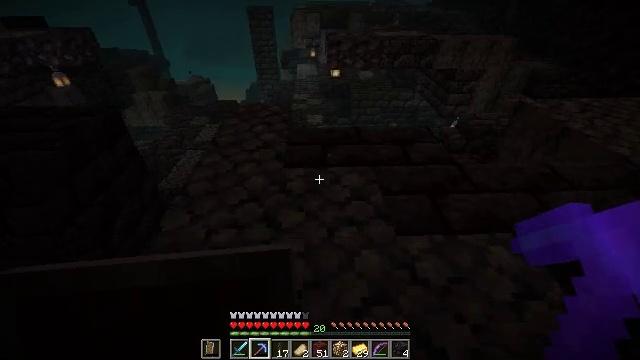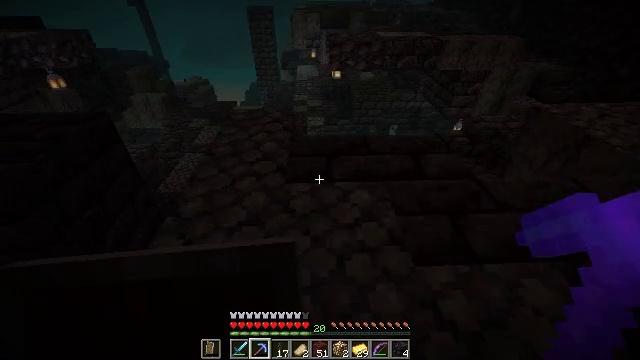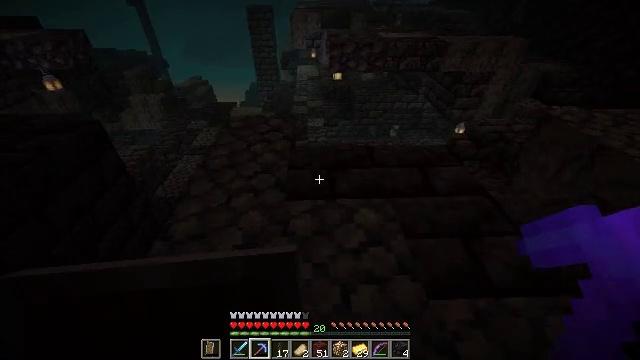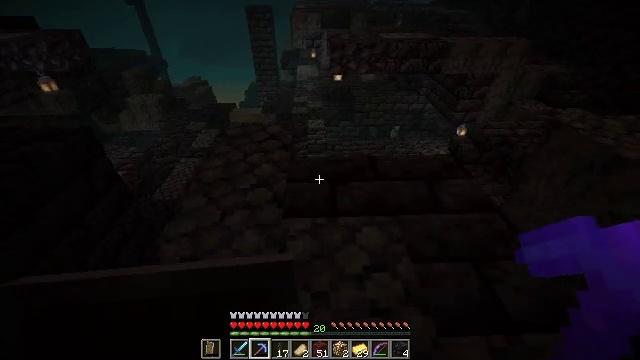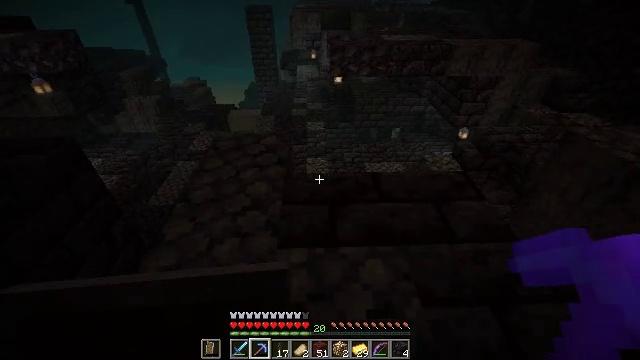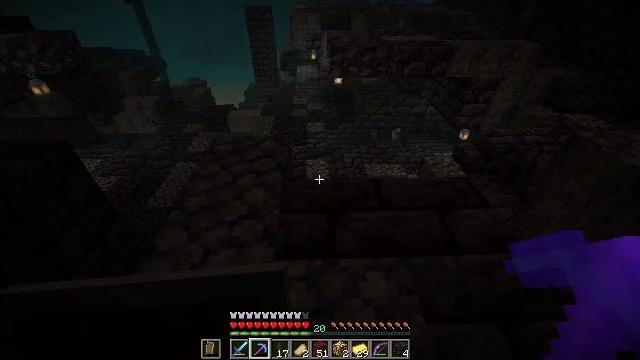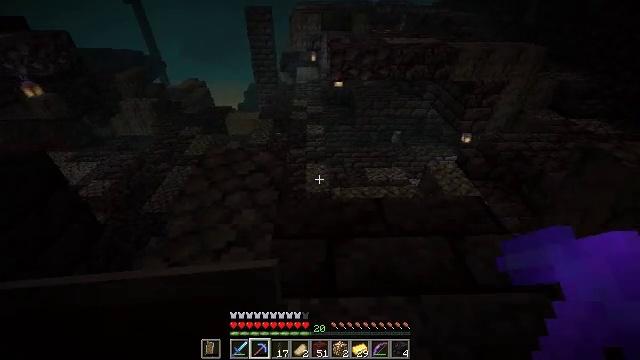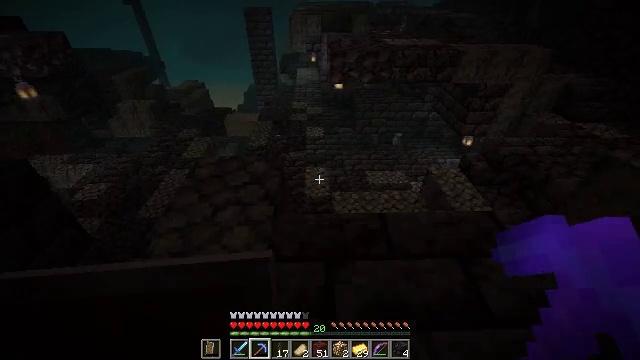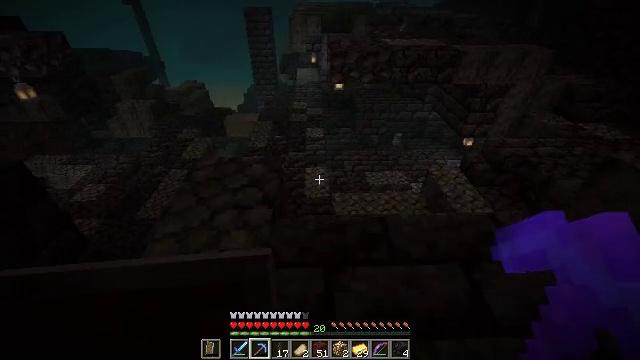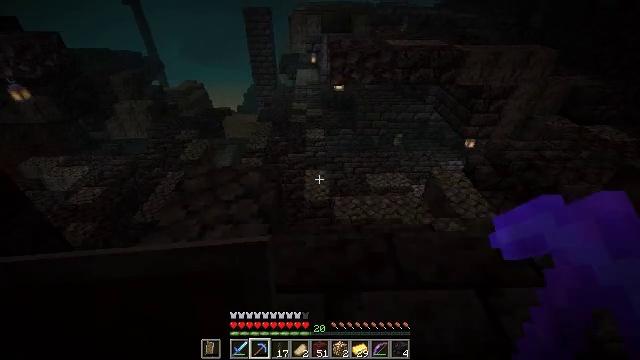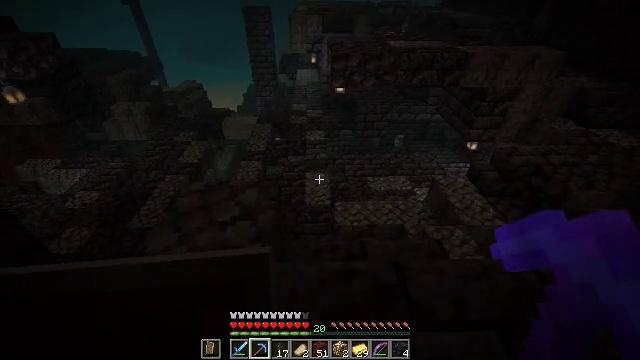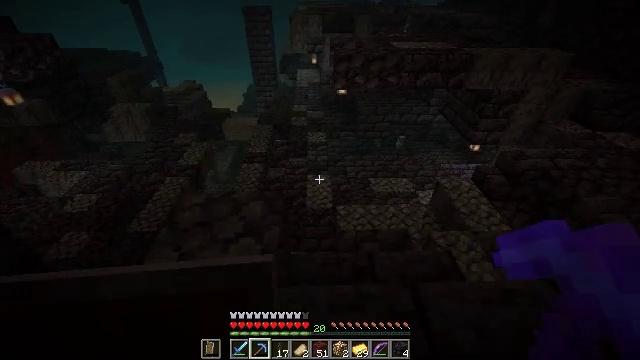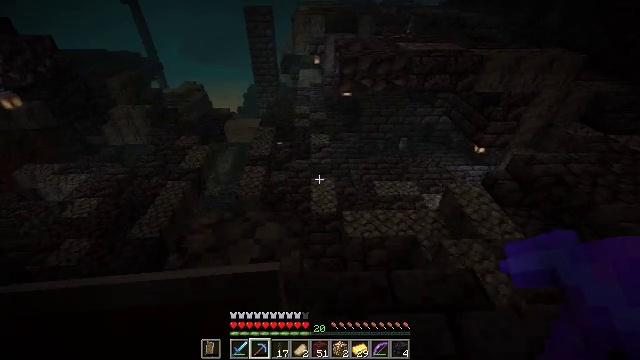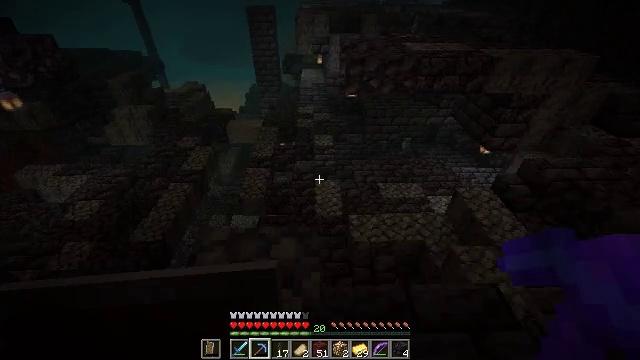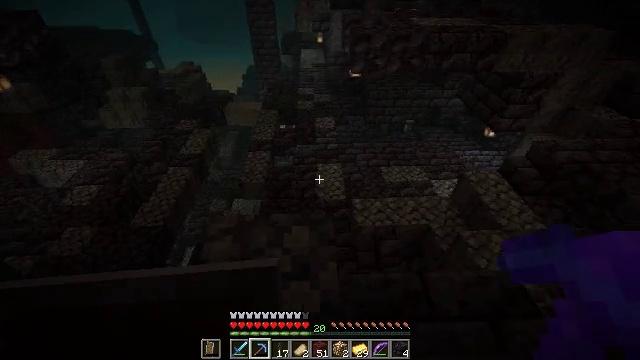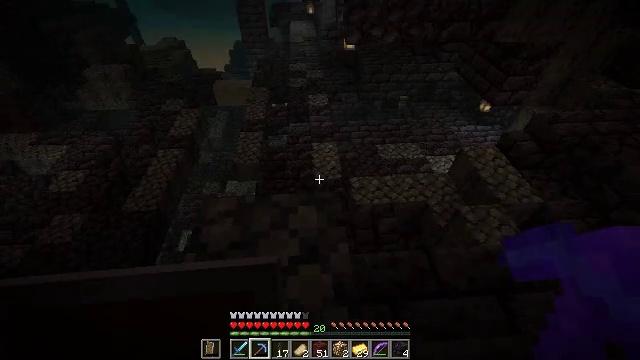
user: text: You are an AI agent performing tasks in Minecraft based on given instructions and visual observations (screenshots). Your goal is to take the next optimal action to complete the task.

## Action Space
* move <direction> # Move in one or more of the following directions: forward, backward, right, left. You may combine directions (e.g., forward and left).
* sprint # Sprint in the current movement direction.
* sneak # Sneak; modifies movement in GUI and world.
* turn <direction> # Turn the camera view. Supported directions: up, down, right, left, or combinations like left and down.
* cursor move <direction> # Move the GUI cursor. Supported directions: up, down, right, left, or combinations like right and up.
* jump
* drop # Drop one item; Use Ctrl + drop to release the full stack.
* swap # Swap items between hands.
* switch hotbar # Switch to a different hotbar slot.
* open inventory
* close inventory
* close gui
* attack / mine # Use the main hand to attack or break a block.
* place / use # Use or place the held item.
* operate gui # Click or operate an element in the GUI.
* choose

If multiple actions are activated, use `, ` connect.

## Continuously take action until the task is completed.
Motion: motion action
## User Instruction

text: Remove a soul sand from the inventory.
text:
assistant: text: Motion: move forward
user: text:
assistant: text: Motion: move forward
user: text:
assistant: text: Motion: move forward
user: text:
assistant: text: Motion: move forward
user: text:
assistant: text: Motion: move forward
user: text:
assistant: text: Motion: move forward
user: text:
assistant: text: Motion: move forward
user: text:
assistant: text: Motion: move forward
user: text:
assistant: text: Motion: move forward
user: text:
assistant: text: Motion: move forward and move left
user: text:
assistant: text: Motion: move forward and move left
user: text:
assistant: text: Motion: move forward and move left
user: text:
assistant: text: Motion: move forward and move left, sneak
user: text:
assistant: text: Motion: move forward and move left, sneak, turn down
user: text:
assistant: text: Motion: move forward and move left, sneak, turn right and down
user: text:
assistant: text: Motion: move forward, sneak, turn right and down
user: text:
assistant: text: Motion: move forward, sneak
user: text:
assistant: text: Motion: move forward, sneak
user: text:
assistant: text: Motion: move forward, sneak
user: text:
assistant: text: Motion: move forward, sneak
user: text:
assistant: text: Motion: move forward, sneak
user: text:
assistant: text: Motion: move forward, sneak, turn right and down
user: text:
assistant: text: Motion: move forward and move right, sneak, turn right and down
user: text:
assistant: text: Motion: move forward and move right, sneak, turn right and down
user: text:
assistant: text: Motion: move forward and move right, sneak, turn right and down
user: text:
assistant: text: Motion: move forward and move right, sneak
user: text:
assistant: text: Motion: move forward and move right, sneak
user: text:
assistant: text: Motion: move forward and move right, sneak
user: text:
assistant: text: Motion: move forward and move right, sneak
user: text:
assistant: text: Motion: move forward and move right, sneak